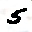
Label: 5